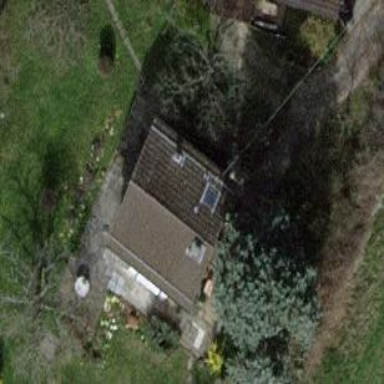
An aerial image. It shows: Detached building.